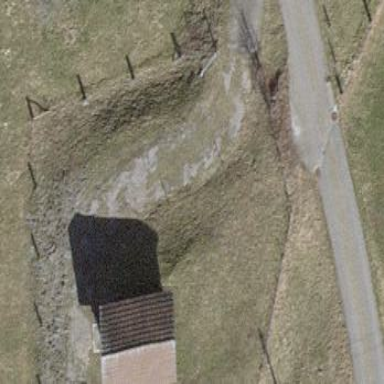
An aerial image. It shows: Fence.